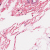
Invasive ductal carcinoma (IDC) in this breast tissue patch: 0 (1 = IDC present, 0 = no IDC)